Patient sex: F
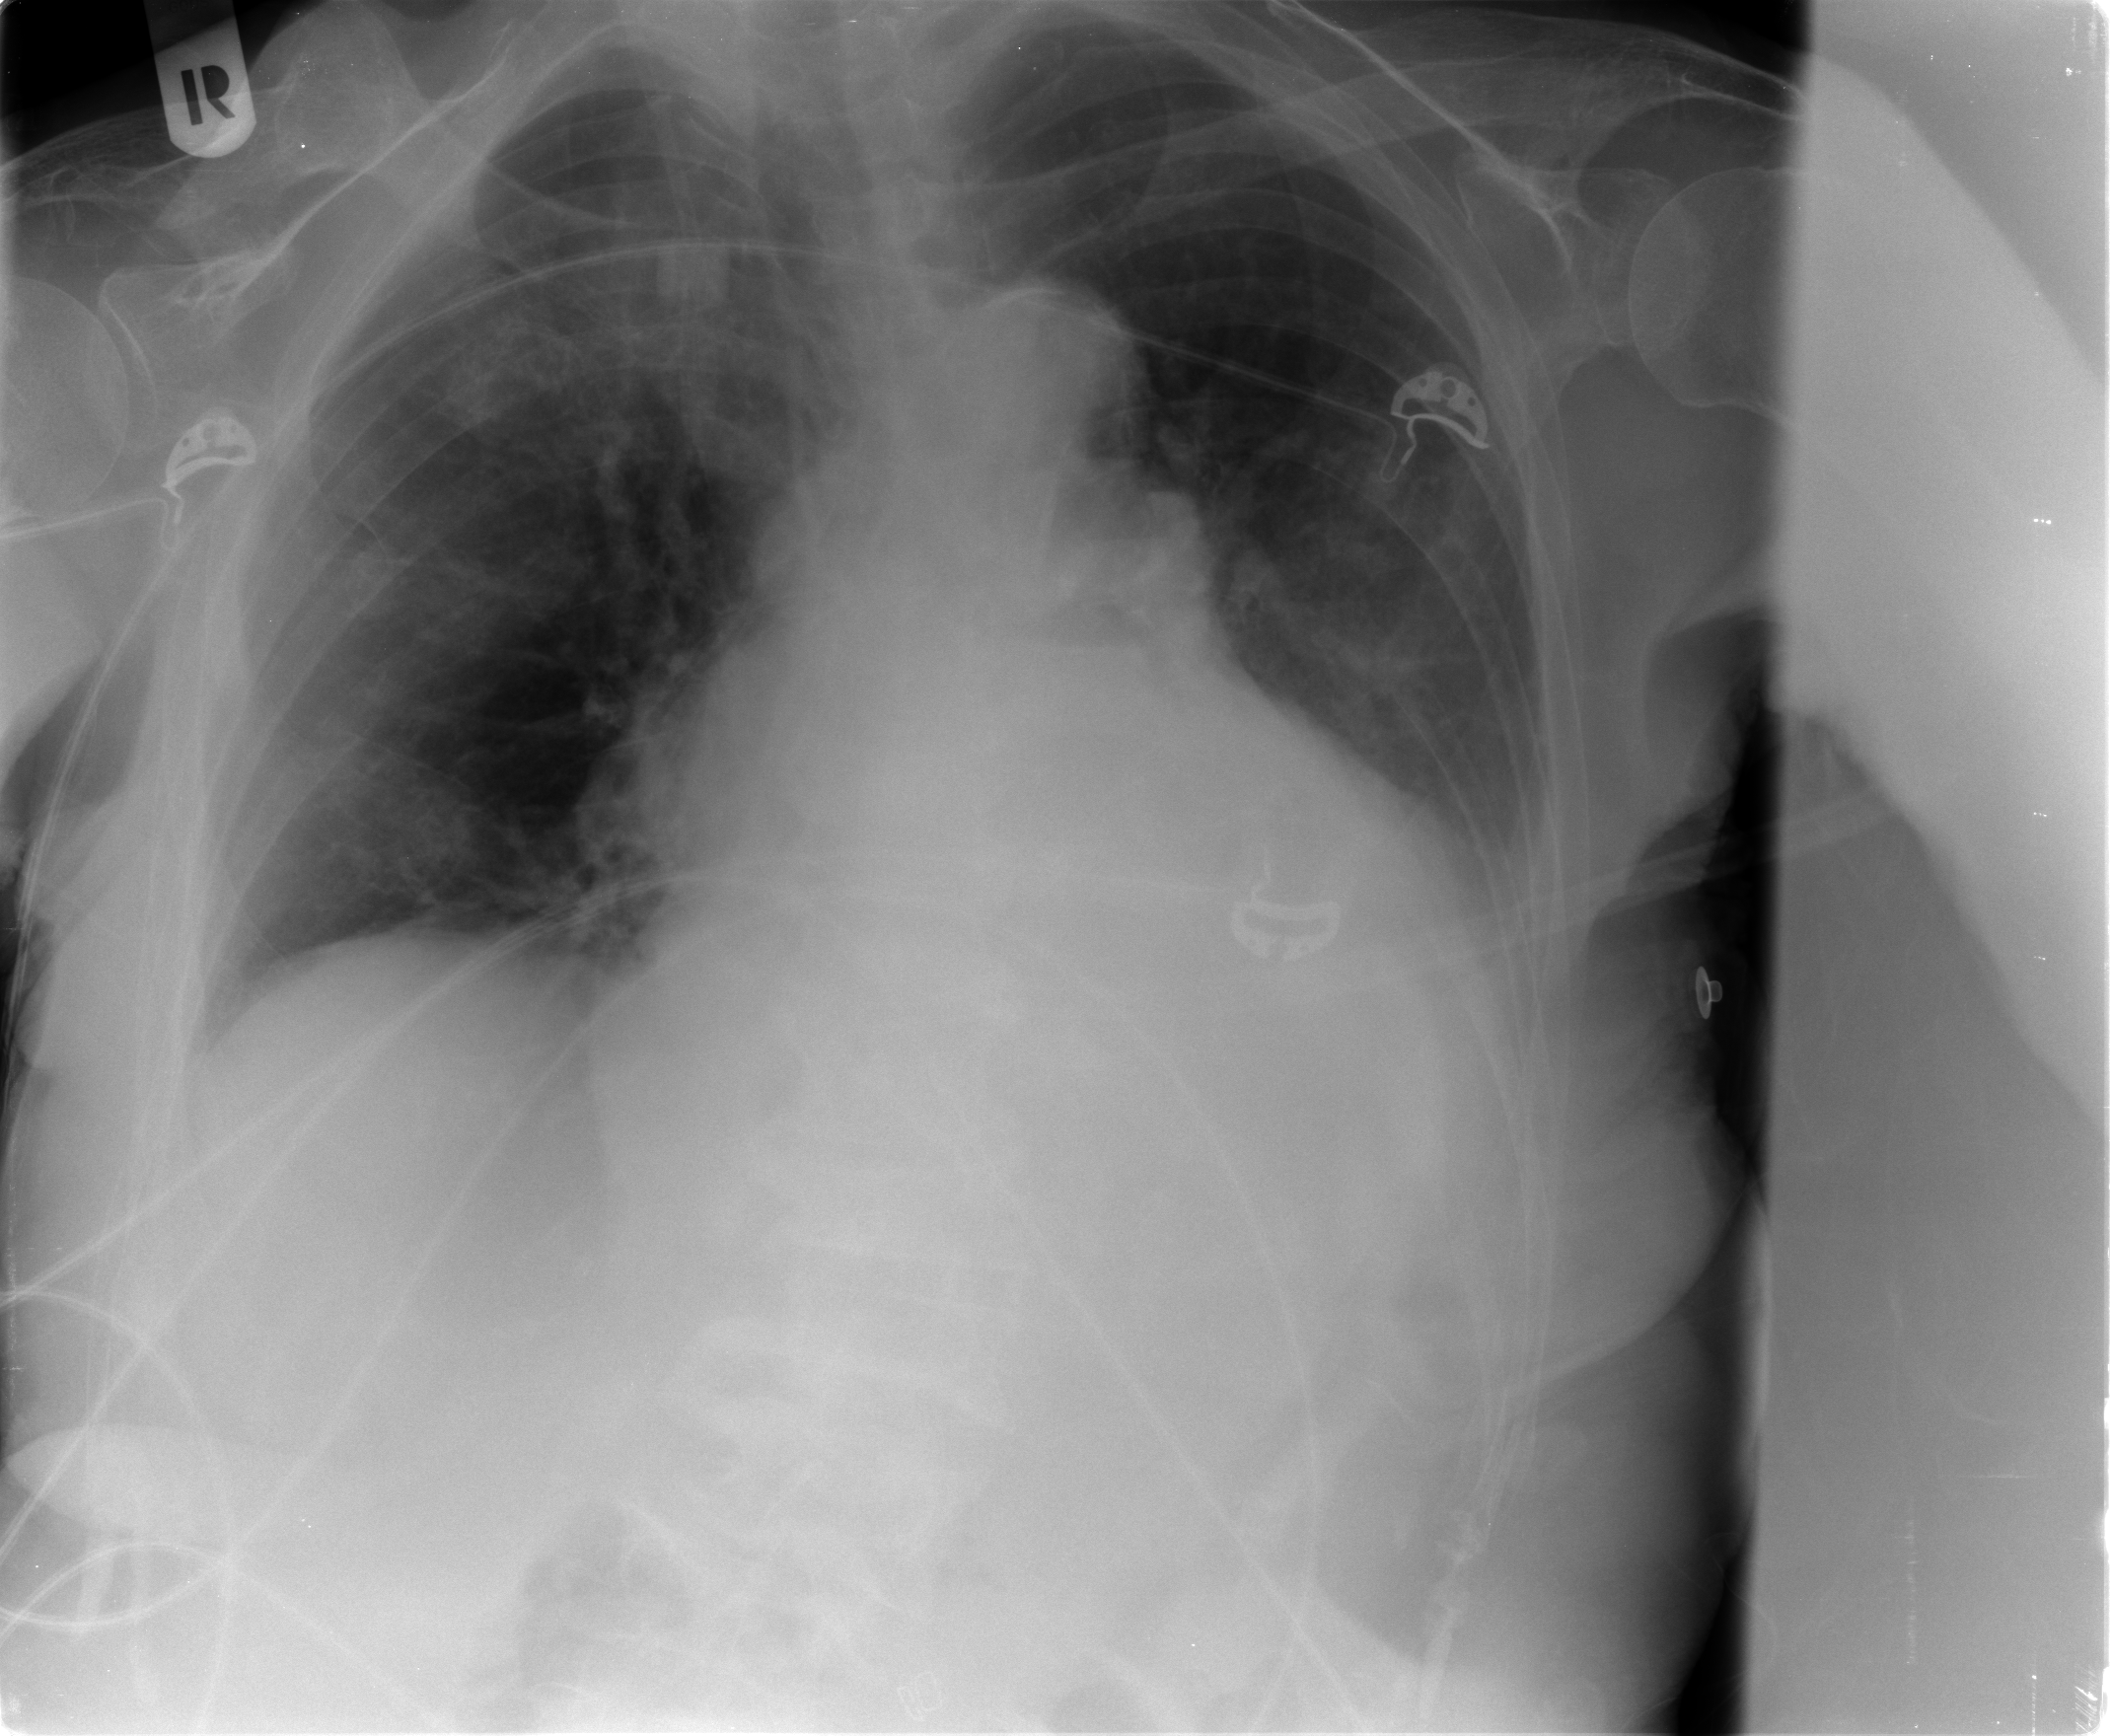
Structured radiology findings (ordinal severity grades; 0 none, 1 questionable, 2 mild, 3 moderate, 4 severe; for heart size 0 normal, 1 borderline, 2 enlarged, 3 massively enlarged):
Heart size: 2
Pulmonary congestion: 2
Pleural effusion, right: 1
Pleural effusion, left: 1
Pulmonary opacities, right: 0
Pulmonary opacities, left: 0
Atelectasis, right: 2
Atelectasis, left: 2